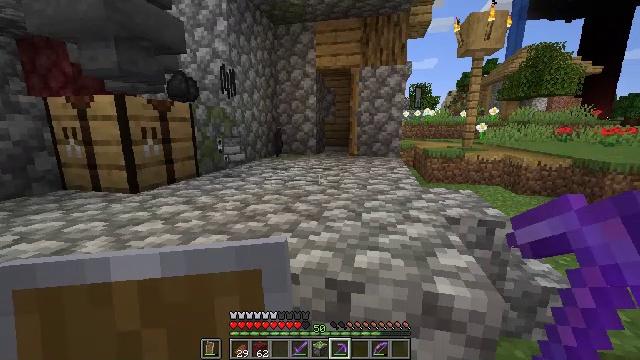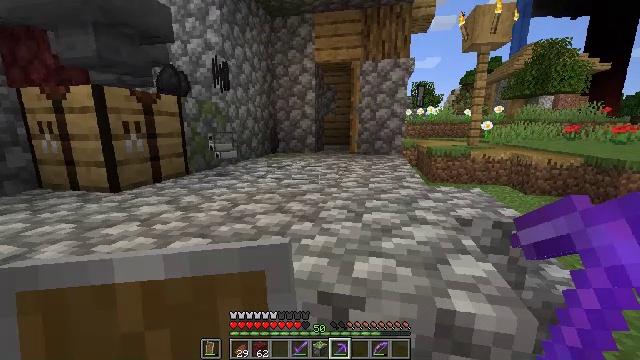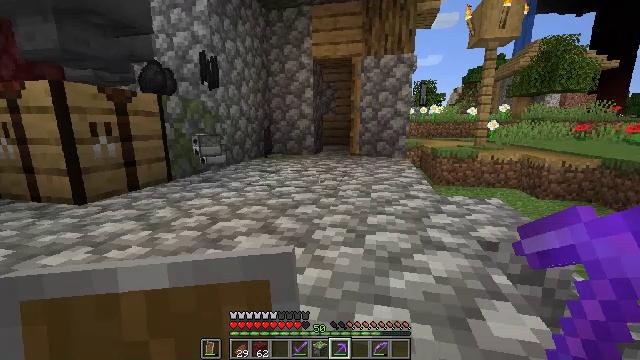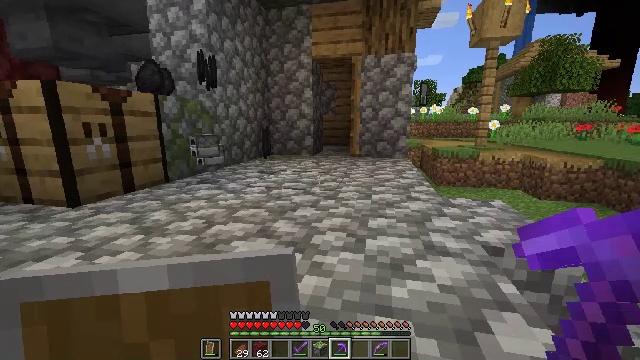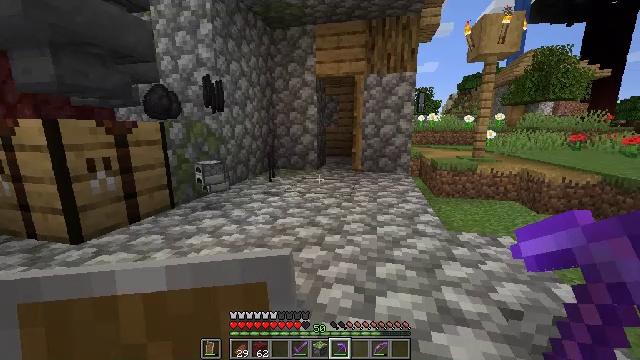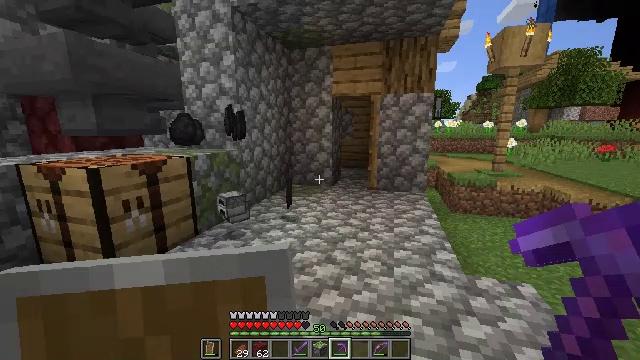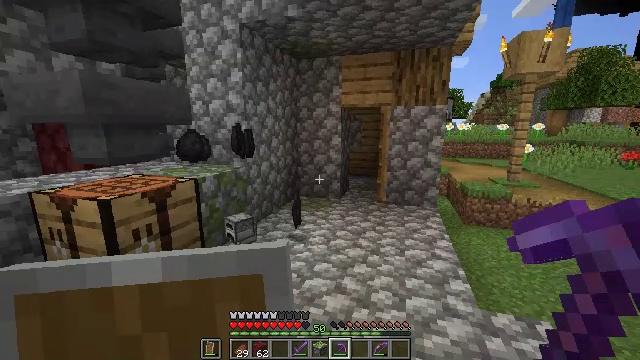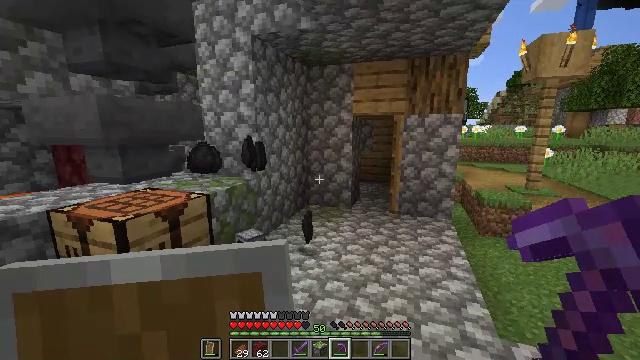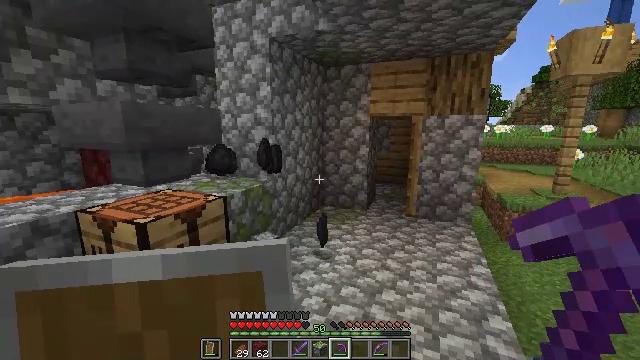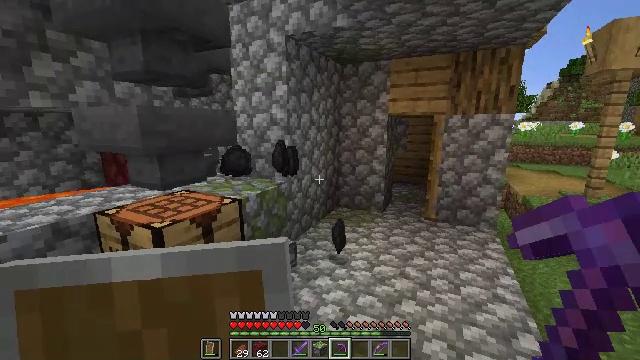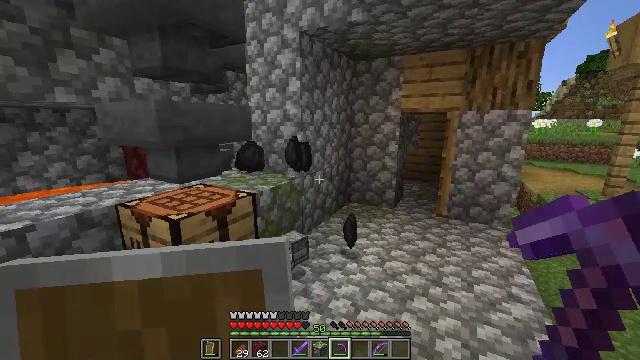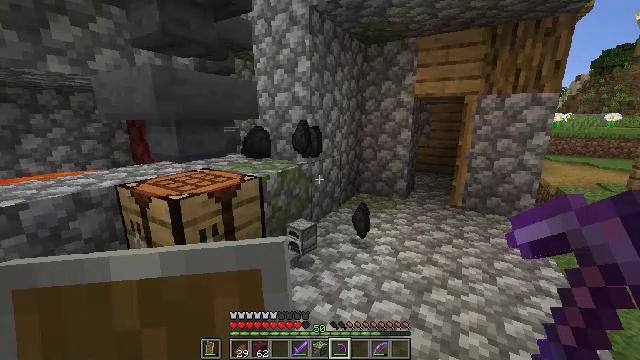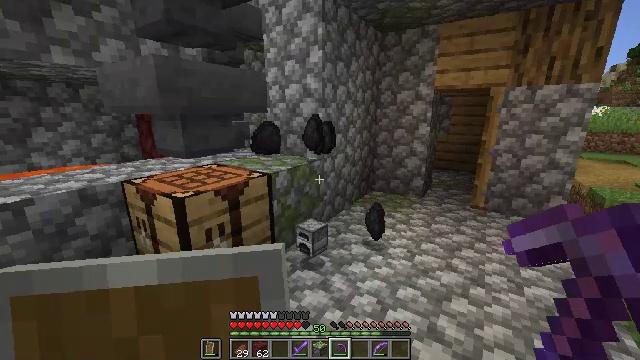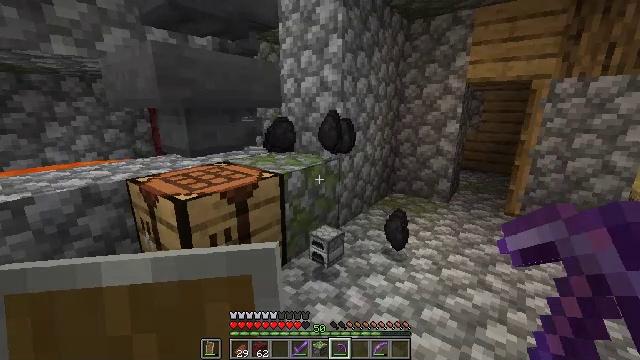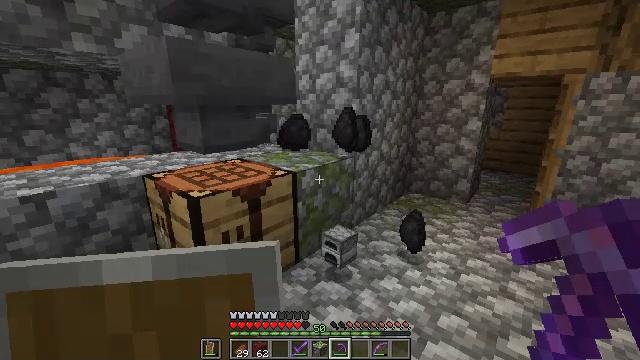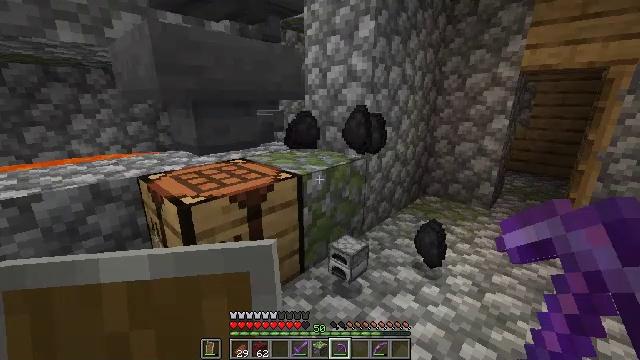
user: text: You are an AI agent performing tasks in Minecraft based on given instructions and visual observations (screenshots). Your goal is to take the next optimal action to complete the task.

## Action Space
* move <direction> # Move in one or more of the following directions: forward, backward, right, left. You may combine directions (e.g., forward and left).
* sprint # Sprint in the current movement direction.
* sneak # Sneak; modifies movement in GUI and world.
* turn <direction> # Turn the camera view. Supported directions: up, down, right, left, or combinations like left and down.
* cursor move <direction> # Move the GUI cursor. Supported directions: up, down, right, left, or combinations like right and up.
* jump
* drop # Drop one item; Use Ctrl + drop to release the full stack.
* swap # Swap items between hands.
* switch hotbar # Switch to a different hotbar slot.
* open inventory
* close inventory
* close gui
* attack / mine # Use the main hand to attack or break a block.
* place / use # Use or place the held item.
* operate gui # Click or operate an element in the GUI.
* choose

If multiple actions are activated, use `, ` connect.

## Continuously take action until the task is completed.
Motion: motion action
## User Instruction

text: Attack the hopper to gather it.
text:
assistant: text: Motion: move forward
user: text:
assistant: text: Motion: move forward
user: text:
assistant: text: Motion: move forward
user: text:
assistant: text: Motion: move forward, jump
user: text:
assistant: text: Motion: move forward, turn left, jump
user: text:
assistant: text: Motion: move forward, turn left, jump
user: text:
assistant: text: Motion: move forward, turn left
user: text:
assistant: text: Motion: move forward, turn left
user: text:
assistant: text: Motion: move forward, turn left
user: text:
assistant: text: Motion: move forward, turn left
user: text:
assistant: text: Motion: move forward, turn left
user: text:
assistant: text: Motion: move forward, turn left and down
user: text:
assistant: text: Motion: move forward, turn left
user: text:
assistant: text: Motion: move forward, turn left
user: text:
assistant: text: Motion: move forward and move right, turn left
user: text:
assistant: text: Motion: move forward and move right, turn left and down
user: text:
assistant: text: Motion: move forward and move right, turn left and down
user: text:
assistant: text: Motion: move forward and move right, turn left and down
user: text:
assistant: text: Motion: move forward and move right, turn left
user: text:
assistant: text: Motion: move forward and move right, turn left
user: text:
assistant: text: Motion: move forward and move right, turn left
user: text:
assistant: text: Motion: move forward and move right, turn left
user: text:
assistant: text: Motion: move forward and move right
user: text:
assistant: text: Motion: move forward and move right
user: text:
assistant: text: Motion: move forward and move right, turn left
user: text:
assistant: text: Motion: turn left
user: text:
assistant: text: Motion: turn left
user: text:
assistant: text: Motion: turn left and up
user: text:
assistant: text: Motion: no_op
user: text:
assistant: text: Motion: no_op